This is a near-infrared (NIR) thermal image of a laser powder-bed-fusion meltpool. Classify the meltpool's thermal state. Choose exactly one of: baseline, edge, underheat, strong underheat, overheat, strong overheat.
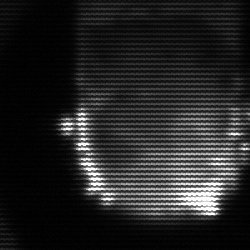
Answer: baseline